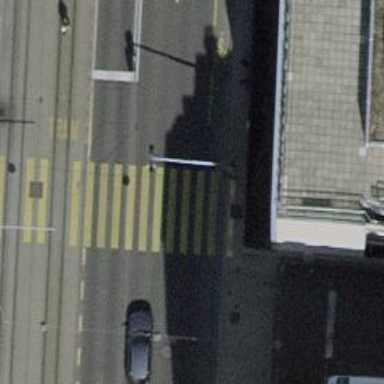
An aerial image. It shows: Road crossing with traffic signals.